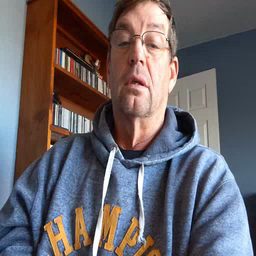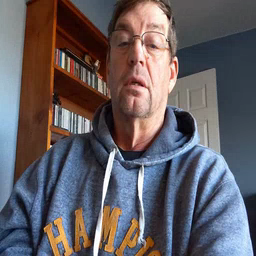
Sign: dog